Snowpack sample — Snodgrass Mountain, Crested Butte, Colorado (2/4/25, 12:06 PM MST)
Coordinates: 38.923, -106.968
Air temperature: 35 °F
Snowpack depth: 80 cm
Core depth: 80 cm
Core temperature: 32 °F
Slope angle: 14°, slope face: 78°
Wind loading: low
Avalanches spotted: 0
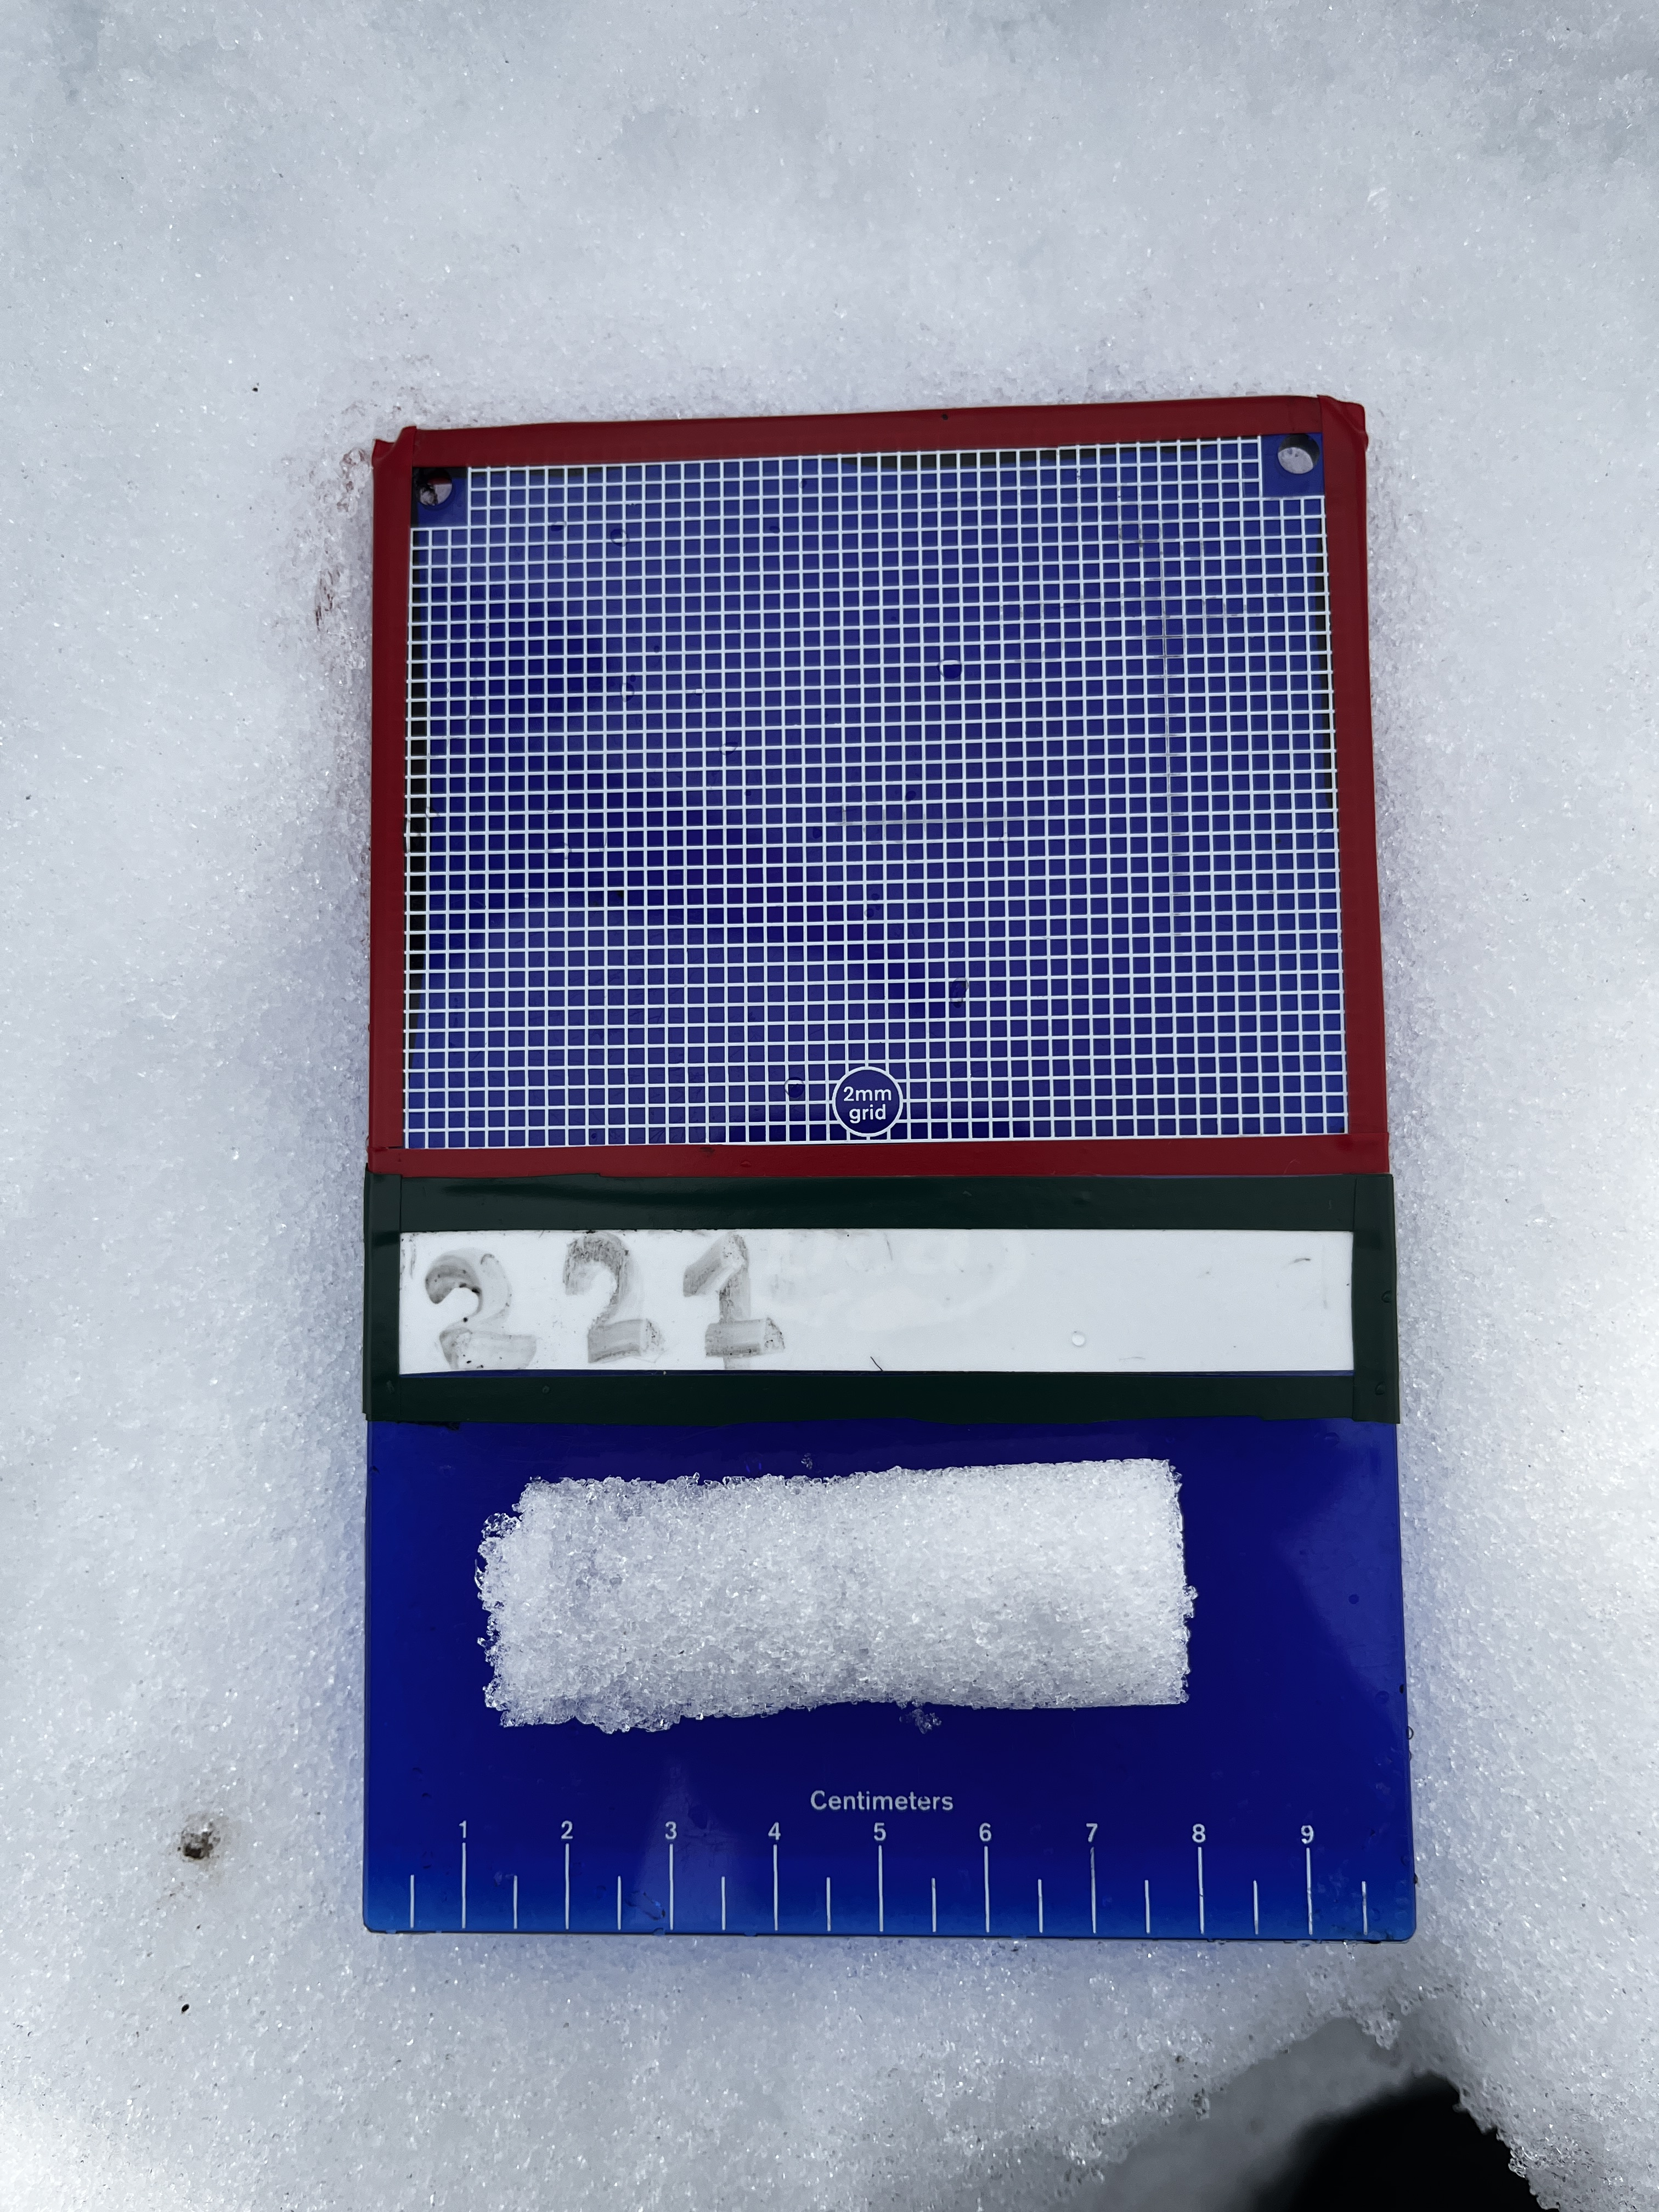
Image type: crystal_card
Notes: No avalanches nearby, unusually warm weather for the last month reported by residents, Collected 25 yards from treeline